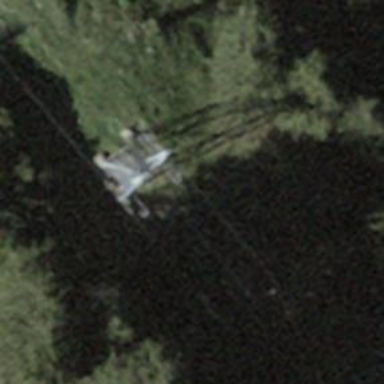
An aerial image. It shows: Pylon for aerialway.